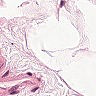
Metastatic tissue present: no